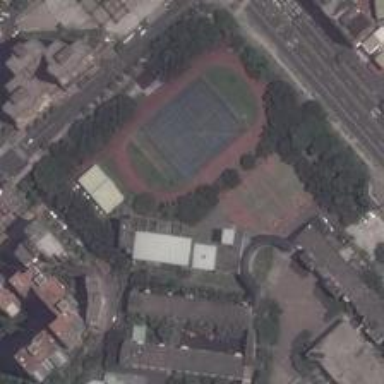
The site at the corner includes several basketball courts .